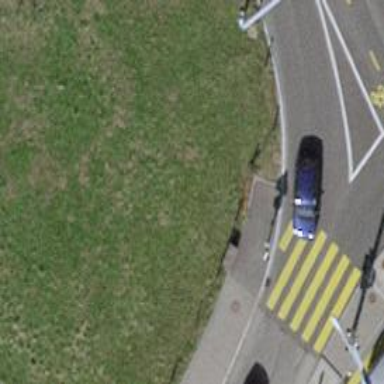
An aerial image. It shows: Kerb barrier.